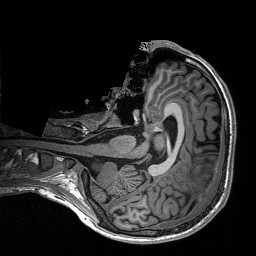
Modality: T1w
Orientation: axial
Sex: male
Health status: healthy
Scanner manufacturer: siemens
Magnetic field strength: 3 T
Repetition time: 3.2 s